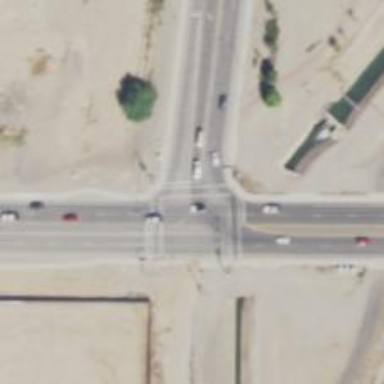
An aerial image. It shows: Crossing on the road.